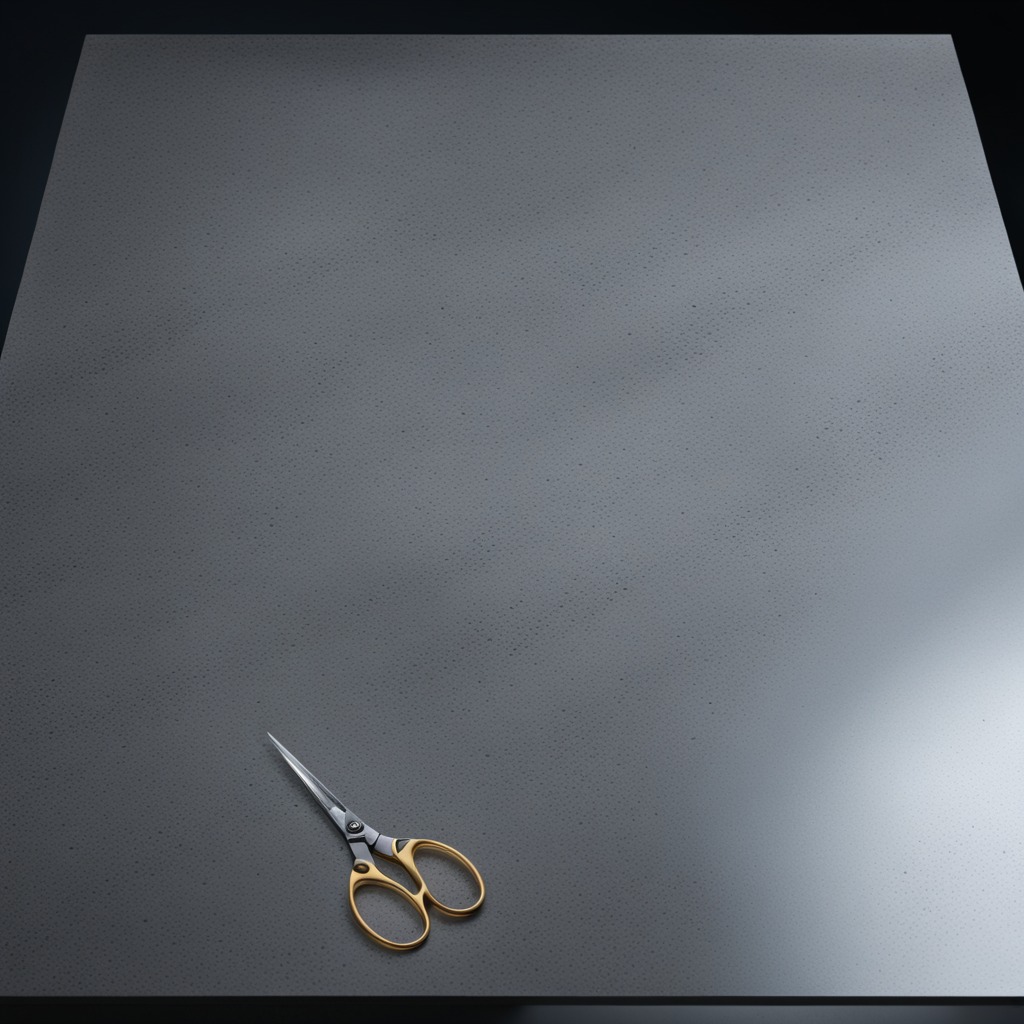
A scissor lies on a clean granite table inside a workshop at night dim ambient light soft shadows worn but